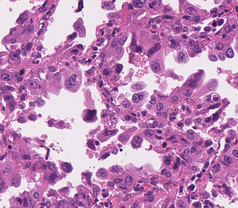
Tumor epithelial tissue: yes
Tumor-associated stroma tissue: no
Normal tissue: no